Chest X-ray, PA view. Patient: 60 years old, sex F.
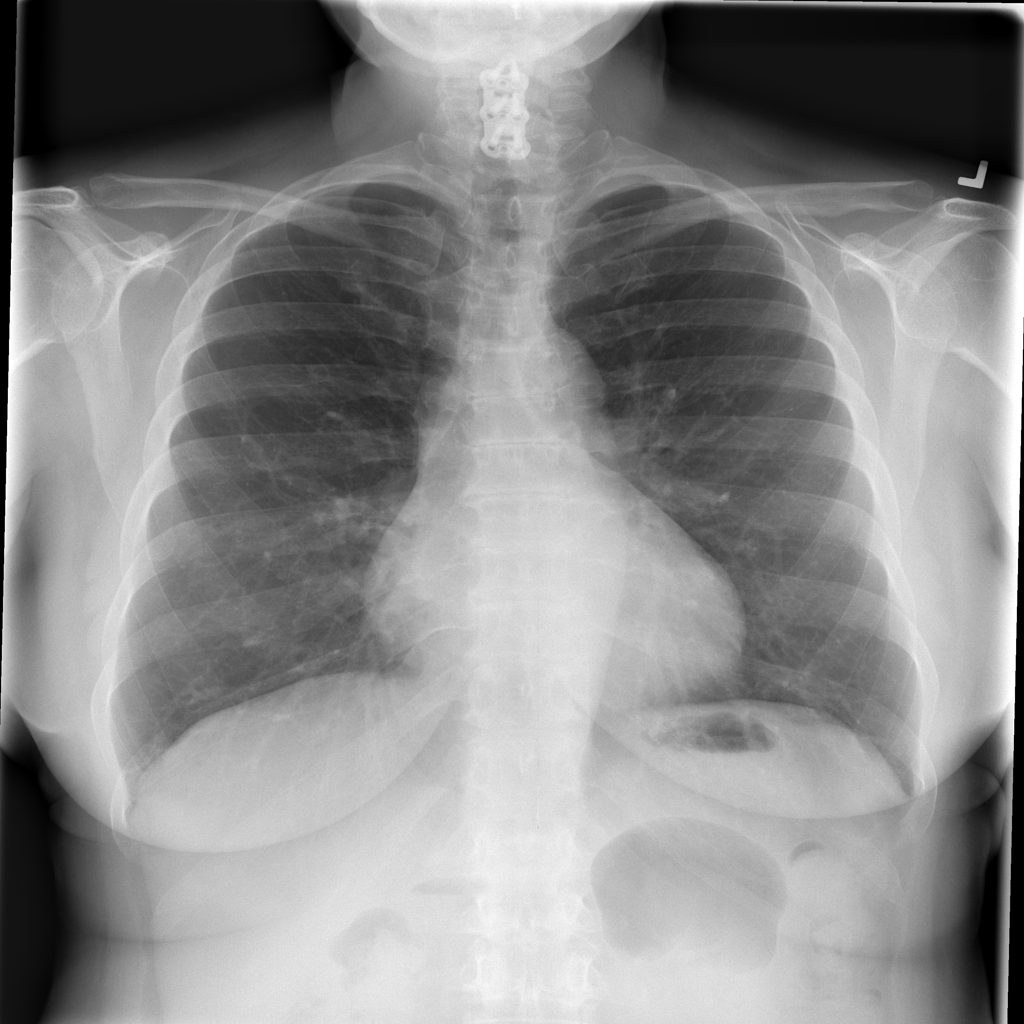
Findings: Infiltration